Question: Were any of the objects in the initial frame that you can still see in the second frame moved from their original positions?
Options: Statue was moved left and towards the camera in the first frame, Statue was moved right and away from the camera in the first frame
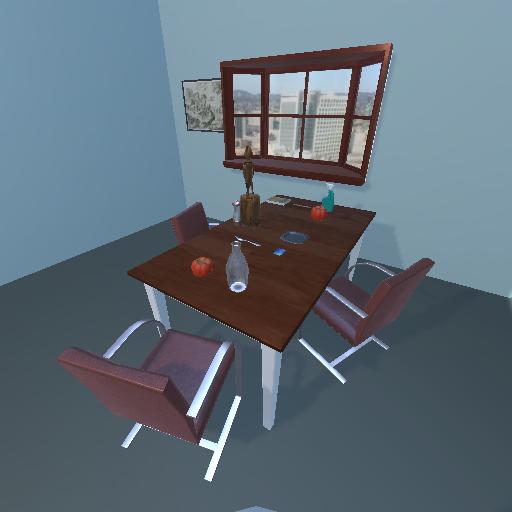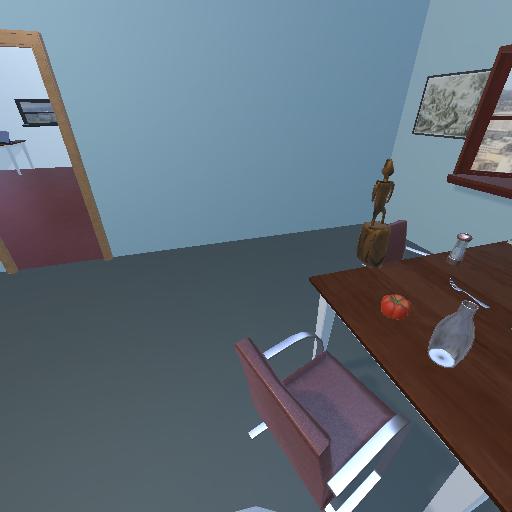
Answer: Statue was moved left and towards the camera in the first frame